Question: I have problems with opening azure project (created using v. 1.6). And I want to down-grade or reinstall Azure SDK (on Windows XP + Visual Studio 2010). How to do this?
Using Web Installer, Install button is disabled:

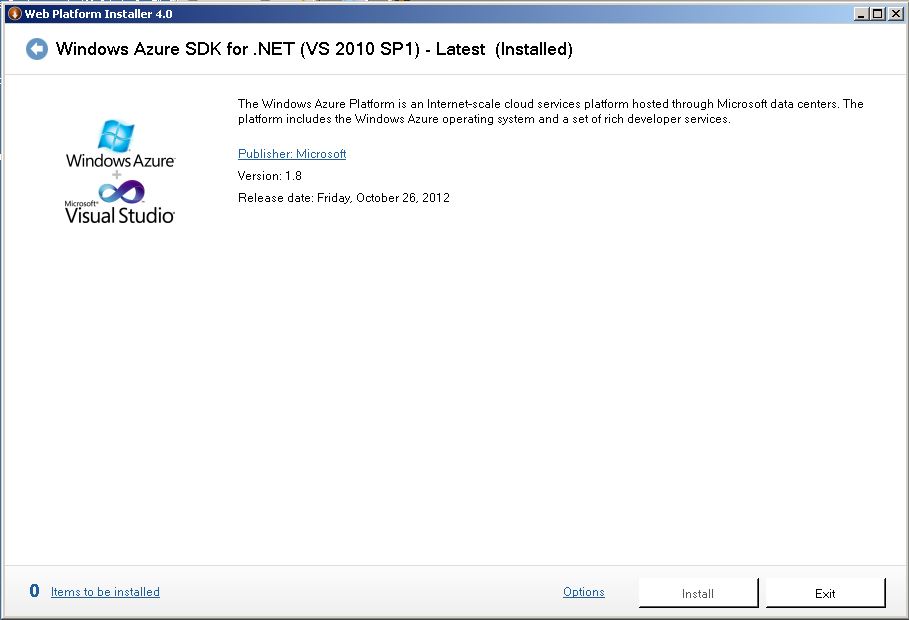
Answer: Are you sure you wanted to install Azure SDK on Windows XP? The WebPI installer recognize the OS and disable the "Install" button is OS is not supported. And It is certain that you have no SDK installed on this machine thats why it is not visible in "Add/Remove Programs"
So if you want to use Windows Azure SDK (even without WebPI) using the link <URL>, still you would need a support OS as described here:
- -